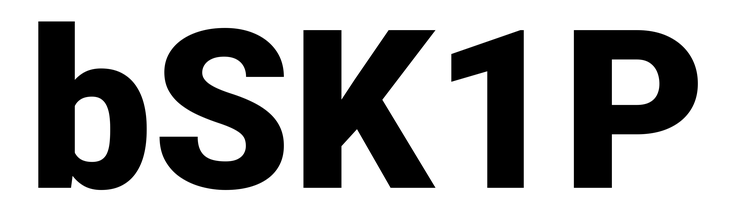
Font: Roboto_Black